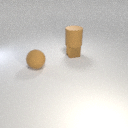
large brown rubber sphere to the left of small brown metal cube